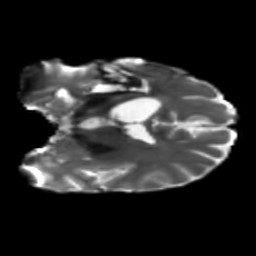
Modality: T2w
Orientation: coronal
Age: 42
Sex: male
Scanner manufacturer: siemens
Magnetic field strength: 3 T
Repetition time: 5.47 s
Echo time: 0.0854 s